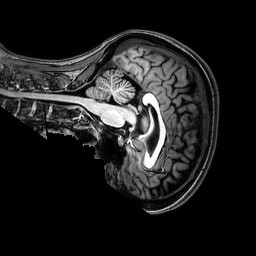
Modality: T1w
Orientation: sagittal
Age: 43
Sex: female
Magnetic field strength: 3 T
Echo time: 0.0038 s